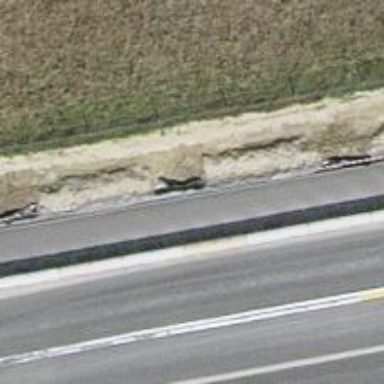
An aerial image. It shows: Pedestrian road with asphalt surface.